Question: I'm making a score-keeping program, but I'm running into a problem. What I've tried to do is have a JPanel at the top that contains two JPanels, which, in turn, contains two team names. I'm confused as to why the two JLabels at the top of the program aren't centered inside of the JPanels they're contained in.

'''
import java.awt.*;
import java.awt.event.*;
import javax.swing.*;
public class ScoreFrame extends JFrame {
private static final Dimension SCREEN_SIZE = Toolkit.getDefaultToolkit().getScreenSize();
private static final int WIDTH = SCREEN_SIZE.width;
private static final int HEIGHT = SCREEN_SIZE.height;
private final JTextField[] nameField = new JTextField[] { new JTextField(), new JTextField() };
private final JLabel[] nameLabel = new JLabel[] { new JLabel("Team 1"), new JLabel("Team 2") };
private final GridBagLayout gridBag = new GridBagLayout();
private final GridBagConstraints constraints = new GridBagConstraints();
private final JPanel topPanel = new JPanel();
public ScoreFrame() {
super();
setResizable(false);
setSize(SCREEN_SIZE);
setLayout(gridBag);
setUndecorated(true);
setDefaultCloseOperation(JFrame.EXIT_ON_CLOSE);
addKeyListener(new EscapeListener());
addComponents();
}
private void addComponents() {
addToTopPanel();
constraints.insets = new Insets(0, 0, (int) (HEIGHT * (double) 4 / 5), 0);
gridBag.setConstraints(topPanel, constraints);
add(topPanel);
}
private void addToTopPanel() {
final JPanel[] teamPanel = new JPanel[] { new JPanel(), new JPanel() };
topPanel.setLayout(gridBag);
topPanel.setSize(new Dimension(WIDTH, HEIGHT / 5));
Dimension teamPanelSize = new Dimension(WIDTH / 2, HEIGHT / 5);
teamPanel[0].setSize(teamPanelSize);
teamPanel[1].setSize(teamPanelSize);
Font nameFont = new Font("Times New Roman", Font.PLAIN, 50);
nameLabel[0].setFont(nameFont);
nameLabel[1].setFont(nameFont);
teamPanel[0].add(nameLabel[0]);
teamPanel[1].add(nameLabel[1]);
gridBag.setConstraints(teamPanel[0], constraints);
constraints.gridx = 1;
gridBag.setConstraints(teamPanel[1], constraints);
topPanel.add(teamPanel[0]);
topPanel.add(teamPanel[1]);
}
public void paint(Graphics g) {
super.paint(g);
int strokeSize = ((WIDTH + HEIGHT) / 2) / 300;
if (strokeSize < 1) {
strokeSize = 1;
}
final int fontSize = (int) (strokeSize * 12.5);
Graphics2D g2d = (Graphics2D) g;
g2d.setStroke(new BasicStroke(strokeSize));
g.drawLine(WIDTH / 2, 0, WIDTH / 2, HEIGHT / 5);
g.drawLine(WIDTH / 2, (int) (HEIGHT * (double) 105 / 400), WIDTH / 2, HEIGHT);
g.drawLine(0, HEIGHT / 5, WIDTH, HEIGHT / 5);
g.drawRect((int) (WIDTH * (double) 45 / 100), HEIGHT / 5, WIDTH / 10, (int) (HEIGHT * (double) 3 / 20));
g2d.setRenderingHint(RenderingHints.KEY_TEXT_ANTIALIASING, RenderingHints.VALUE_TEXT_ANTIALIAS_ON);
g.setFont(new Font("Times New Roman", Font.PLAIN, fontSize));
g.drawString("Errors", (int) (WIDTH * (double) 101 / 220), HEIGHT / 4);
}
private JFrame getFrame() {
return this;
}
public static void main(final String args[]) {
new ScoreFrame().setVisible(true);
}
public class EscapeListener implements KeyListener {
public void keyPressed(final KeyEvent event) {
if (event.getKeyCode() == 27) {
final int choice = JOptionPane.showConfirmDialog(getFrame(), "Do you want to exit the program?");
if (choice == 0) {
System.exit(0);
}
}
}
public void keyReleased(final KeyEvent event) {
}
public void keyTyped(final KeyEvent event) {
}
}
}
'''
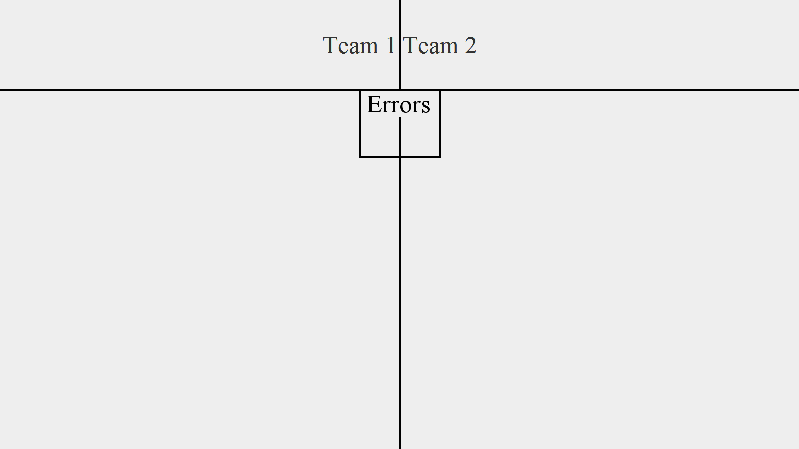
Answer: Invoking 'pack()' is a critical step in using layouts. This example uses 'JLabel.CENTER' and 'GridLayout' to center the labels equally as the frame is resized. For simplicity, the center panel is simply a placeholder. This somewhat more complex <URL> uses a similar approach along with 'java.text.MessageFormat'.
Addendum: 'pack()'
Simply invoke 'pack()' as shown in the examples cited. I don't see an easy way to salvage your current approach of setting sizes extrinsically. Instead, override <URL>.

'''
import java.awt.BorderLayout;
import java.awt.Dimension;
import java.awt.EventQueue;
import java.awt.GridLayout;
import javax.swing.JFrame;
import javax.swing.JLabel;
import javax.swing.JPanel;
/** @see https://stackoverflow.com/a/<PHONE>/230513 */
public class Scores {
private final JLabel[] nameLabel = new JLabel[]{
new JLabel("Team 1", JLabel.CENTER),
new JLabel("Team 2", JLabel.CENTER)};
private void display() {
JFrame f = new JFrame("Scores");
f.setDefaultCloseOperation(JFrame.EXIT_ON_CLOSE);
JPanel teamPanel = new JPanel(new GridLayout(1, 0));
teamPanel.add(nameLabel[0]);
teamPanel.add(nameLabel[1]);
f.add(teamPanel, BorderLayout.NORTH);
f.add(new JPanel() {
@Override
public Dimension getPreferredSize() {
return new Dimension(320, 240);
}
}, BorderLayout.CENTER);
f.pack();
f.setLocationRelativeTo(null);
f.setVisible(true);
}
public static void main(String[] args) {
EventQueue.invokeLater(new Runnable() {
@Override
public void run() {
new Scores().display();
}
});
}
}
'''